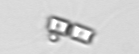
Label: Bacillariophyceae_morphotype1